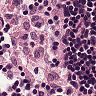
Metastatic tissue present: no